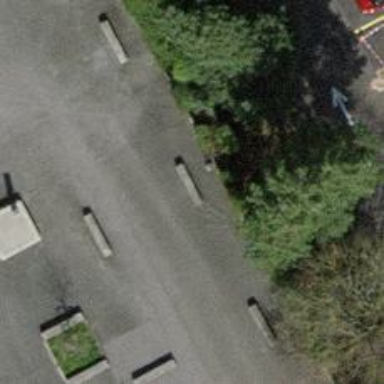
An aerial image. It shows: Concrete bench.